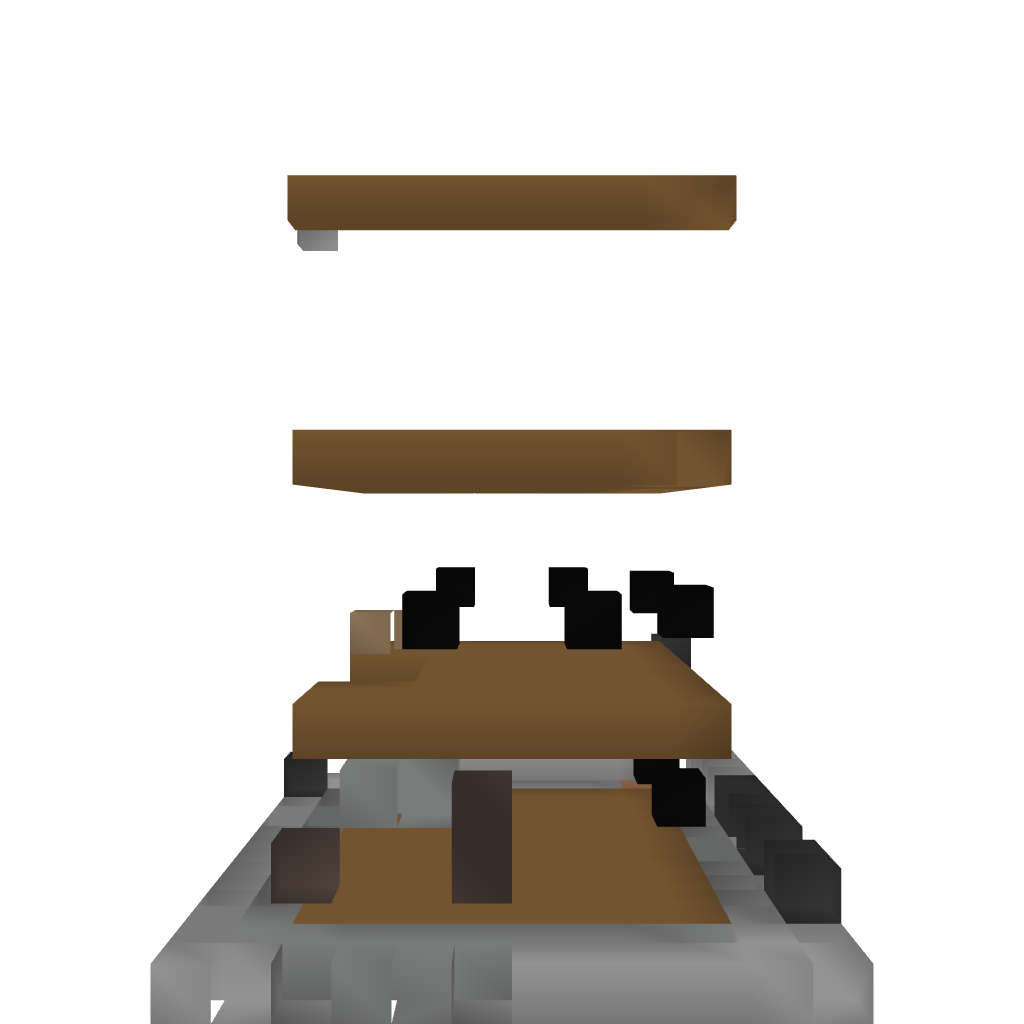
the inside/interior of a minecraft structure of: Medieval Style House